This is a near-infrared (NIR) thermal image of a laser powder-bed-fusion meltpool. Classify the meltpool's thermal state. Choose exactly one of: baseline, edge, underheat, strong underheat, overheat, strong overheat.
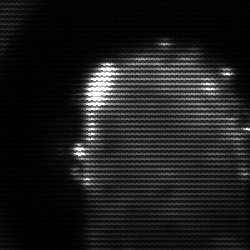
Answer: baseline